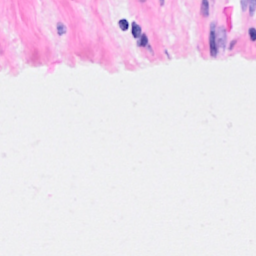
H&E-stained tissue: Breast